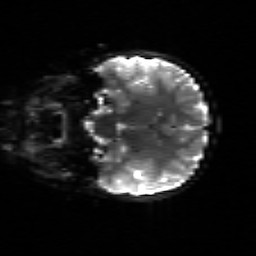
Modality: sbref
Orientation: coronal
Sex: female
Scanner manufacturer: siemens
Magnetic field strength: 3 T
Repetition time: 5 s
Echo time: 0.071 s